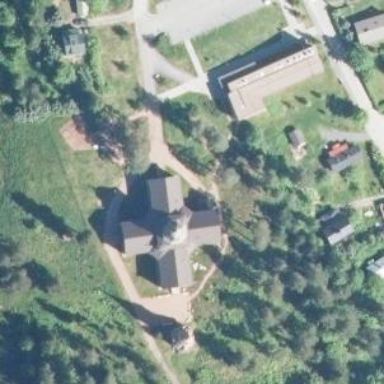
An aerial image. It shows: Building that is place of worship.